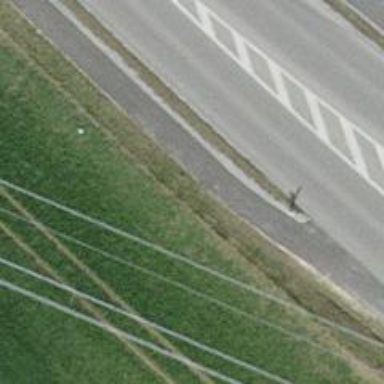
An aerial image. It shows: Asphalt cycleway.